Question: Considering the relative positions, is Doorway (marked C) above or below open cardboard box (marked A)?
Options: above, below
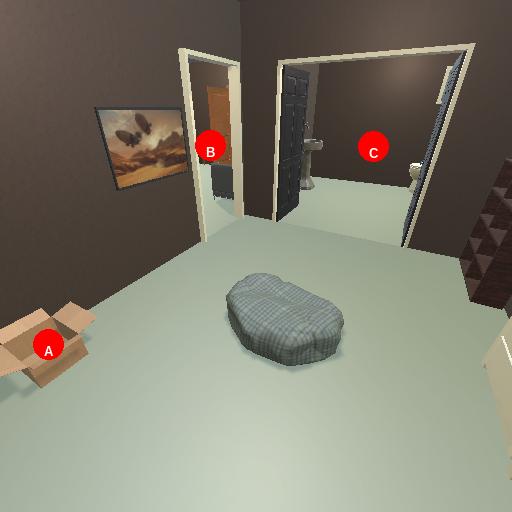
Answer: above